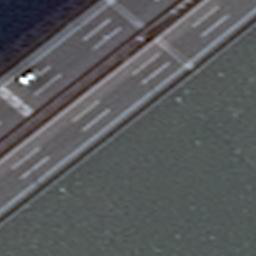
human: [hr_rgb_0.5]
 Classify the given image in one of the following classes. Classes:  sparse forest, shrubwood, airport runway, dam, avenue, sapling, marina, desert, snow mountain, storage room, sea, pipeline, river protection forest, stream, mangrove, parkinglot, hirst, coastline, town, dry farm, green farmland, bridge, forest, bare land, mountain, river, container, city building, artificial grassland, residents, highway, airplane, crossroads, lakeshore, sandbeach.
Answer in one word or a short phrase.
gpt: bridge